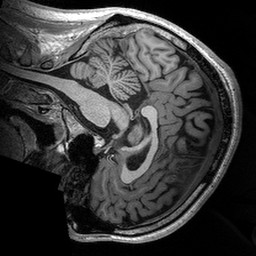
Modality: T1w
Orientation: sagittal
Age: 24
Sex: male
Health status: healthy
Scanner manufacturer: siemens
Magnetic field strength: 3 T
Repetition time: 2.53 s
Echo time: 0.00288 s